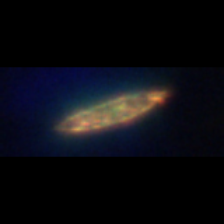
Taxon: Pennate
Group: Diatoms